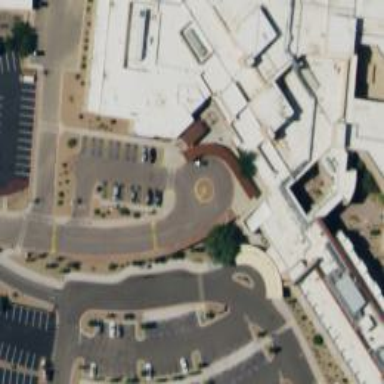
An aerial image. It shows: Healthcare facility identified as hospital.